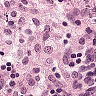
Metastatic tissue present: no